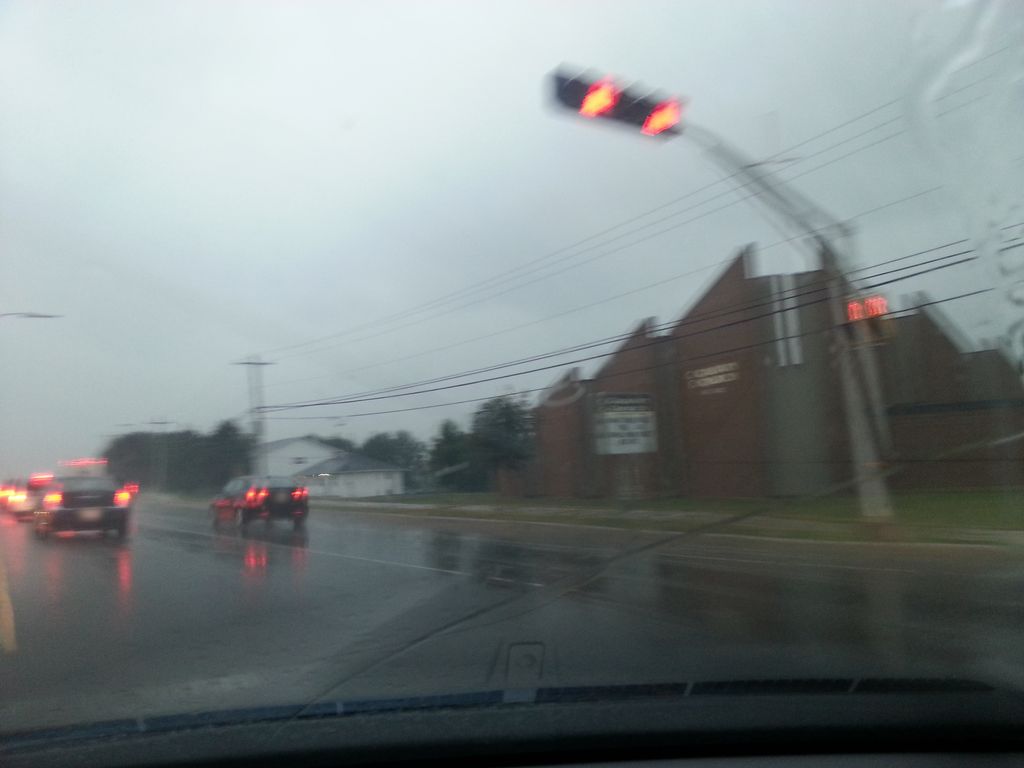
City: charlottetown